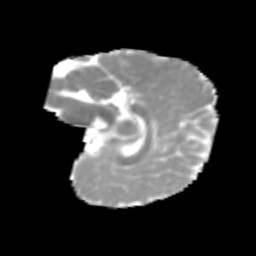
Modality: MD
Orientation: sagittal
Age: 7
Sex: male
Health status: healthy